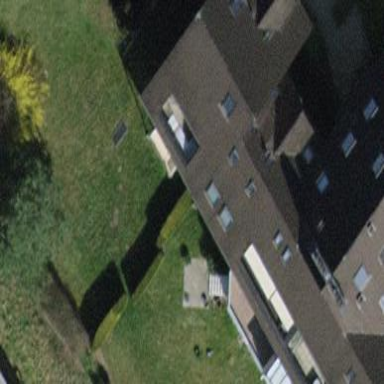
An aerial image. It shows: Terrace-style building with gabled roof.